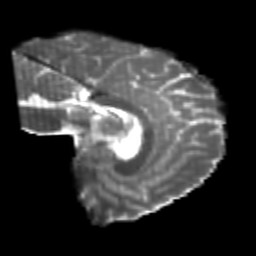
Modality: T2w
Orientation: sagittal
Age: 24
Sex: male
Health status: healthy
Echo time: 0.074 s